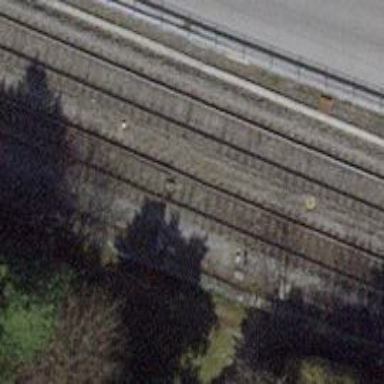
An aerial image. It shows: Railway switch.